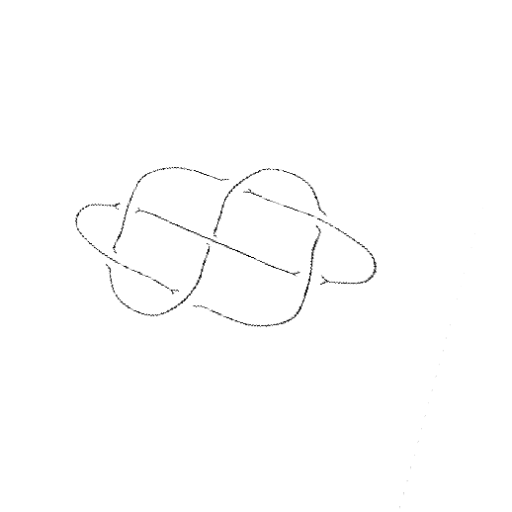
Crossing number: 7